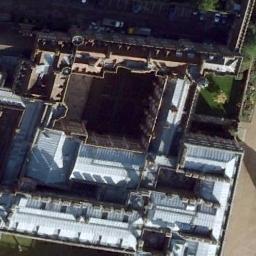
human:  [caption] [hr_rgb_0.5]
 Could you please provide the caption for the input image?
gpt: The palace is on the open place next to some buildings .

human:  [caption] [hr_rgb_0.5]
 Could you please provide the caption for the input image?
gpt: The white palace has some courtyards and a park .

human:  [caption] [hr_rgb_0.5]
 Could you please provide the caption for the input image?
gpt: Several cars are beside the palace .

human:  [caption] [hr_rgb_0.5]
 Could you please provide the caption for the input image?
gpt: The palace was built in a forest .

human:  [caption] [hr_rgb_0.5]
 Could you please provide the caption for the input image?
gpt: A palace with white roofs and a courtyard .